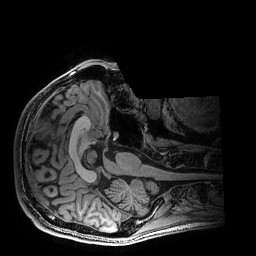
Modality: T1w
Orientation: axial
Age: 19
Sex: male
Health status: healthy
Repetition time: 2.53 s
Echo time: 0.0034 s